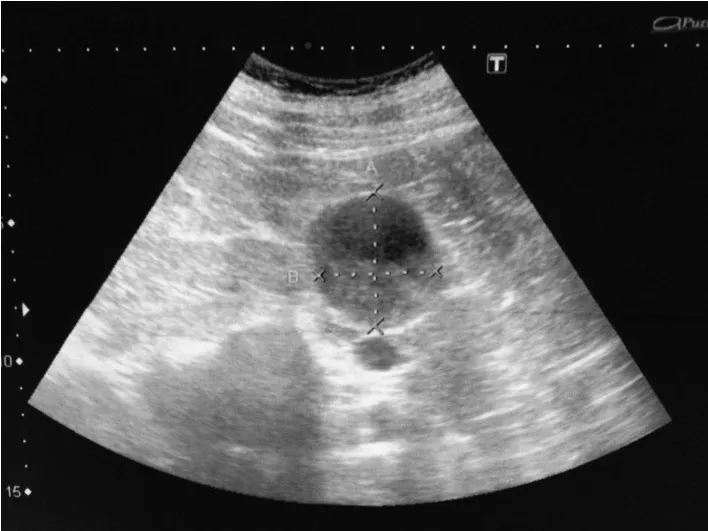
Ultrasonography of the cyst prior to surgery.
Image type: radiology (ultrasound)